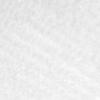
Label: no_change